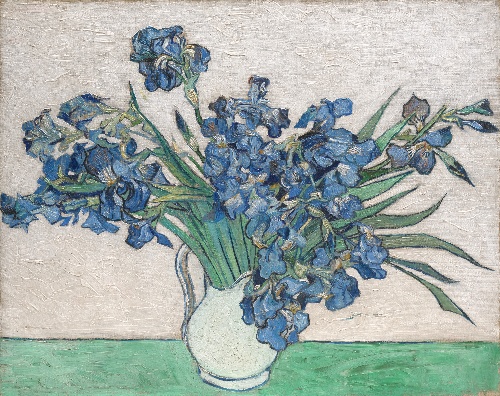
Title: Irises
Artist: Vincent van Gogh
Artist bio: Dutch, Zundert 1853–1890 Auvers-sur-Oise
Date: 1890
Object type: Painting
Classification: Paintings
Medium: Oil on canvas
Dimensions: 29 x 36 1/4 in. (73.7 x 92.1 cm)
Department: European Paintings
Credit line: Gift of Adele R. Levy, 1958
Accession year: 1958
Repository: Metropolitan Museum of Art, New York, NY
Tags: Flowers|Still Life